CT angiography, arterial phase; slice 354 of 400; volume shape [512, 512, 400], voxel spacing [0.7617, 0.7617, 1.5] mm
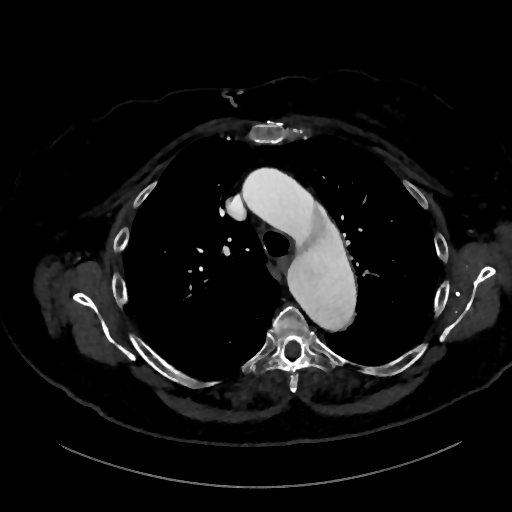
True lumen volume: 206.55 mL
False lumen volume: 236.61 mL